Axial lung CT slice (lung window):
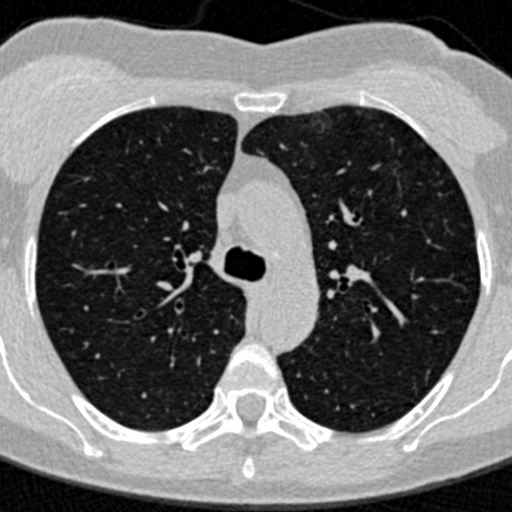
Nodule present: no